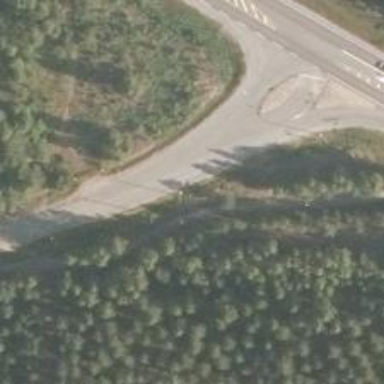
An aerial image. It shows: Asphalt cycleway.